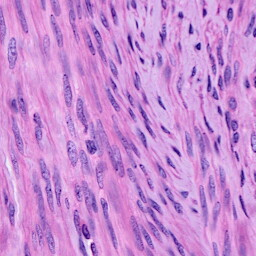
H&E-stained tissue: Cervix